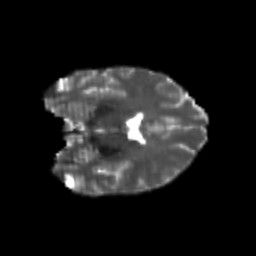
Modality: T2w
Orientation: coronal
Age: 22
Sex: female
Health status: healthy
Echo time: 0.074 s